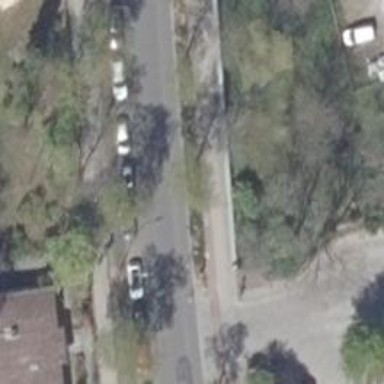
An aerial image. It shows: Beautiful avenue lined with deciduous broadleaved trees.